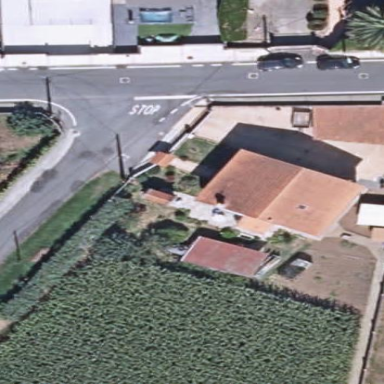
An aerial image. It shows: Simple house.